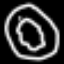
Label: donut